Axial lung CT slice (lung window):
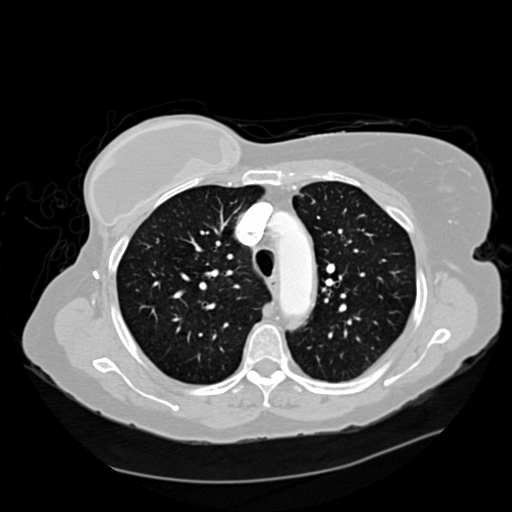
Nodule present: no